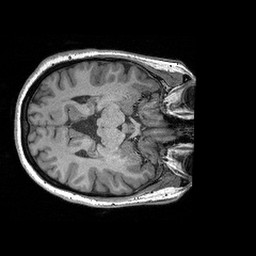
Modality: T1w
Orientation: axial
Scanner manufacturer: siemens
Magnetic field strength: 3 T
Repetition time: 2.3 s
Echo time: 0.00298 s